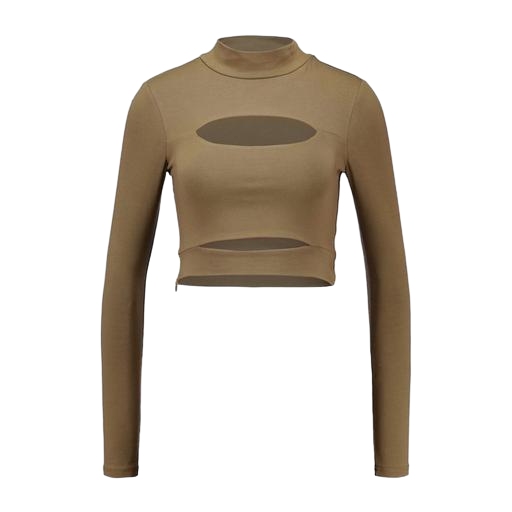
multicolor cut-out longsleeved t-shirt, her longsleeve top, cutout shirt, white background